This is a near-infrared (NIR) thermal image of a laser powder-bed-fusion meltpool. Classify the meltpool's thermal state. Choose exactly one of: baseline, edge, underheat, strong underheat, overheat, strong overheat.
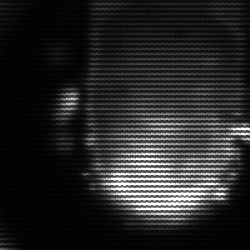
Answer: baseline